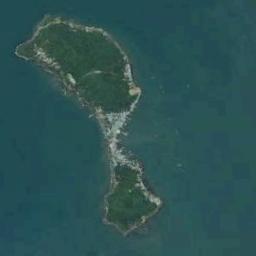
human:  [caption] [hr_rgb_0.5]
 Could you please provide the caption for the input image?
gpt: The two connected islands with dense vegetation are surrounded by green waters .

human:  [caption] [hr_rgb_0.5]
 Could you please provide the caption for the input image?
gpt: The irregularly shaped island is surrounded by blue sea water with green vegetation on the island and a white sandy beach outside the island .

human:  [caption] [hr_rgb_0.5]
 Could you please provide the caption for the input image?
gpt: There is a small house on the island .

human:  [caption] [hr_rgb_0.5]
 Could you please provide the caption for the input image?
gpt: There are many trees on the island .

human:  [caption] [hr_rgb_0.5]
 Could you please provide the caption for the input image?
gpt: There are full of green trees and some buildings on the island .